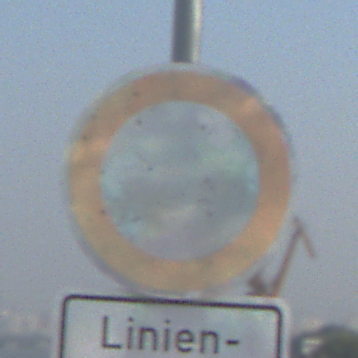
Verkehrszeichen: VerbotFahrzeugeAllerArt
Zusatzzeichen unten: BesondereFahrzeugeUndTransportgueter2
Umgebung: Outdoor, Urban
Tageszeit: SunriseSunset
Wetter: Clear
Licht: Natural
Jahreszeit: NotSpecified
Kontrast: MediumContrast